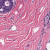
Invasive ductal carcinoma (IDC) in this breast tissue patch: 0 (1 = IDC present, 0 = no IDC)